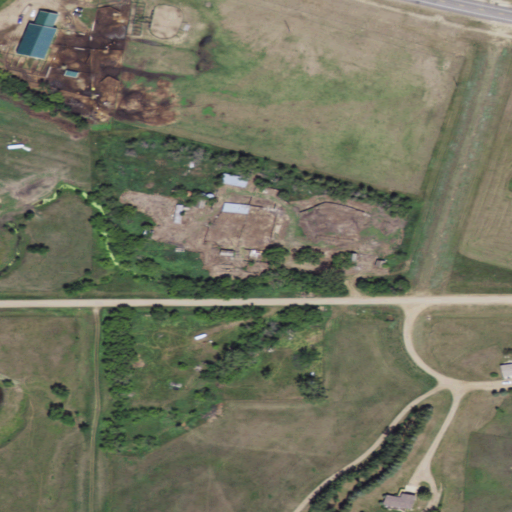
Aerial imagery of valley in North Dakota named Bonnes Coulee containing pasture, open development, low intensity development, grassland, and medium intensity development